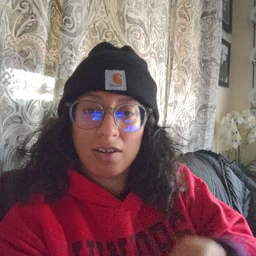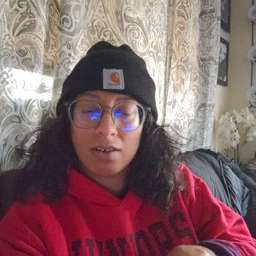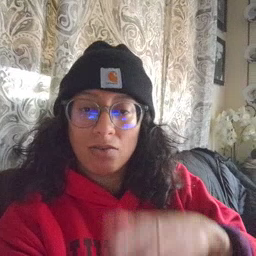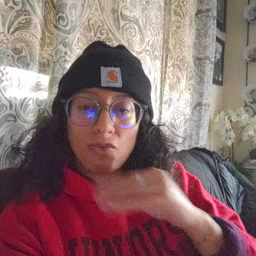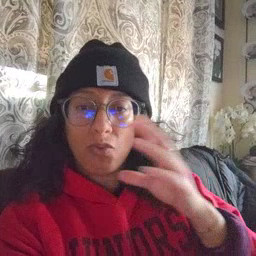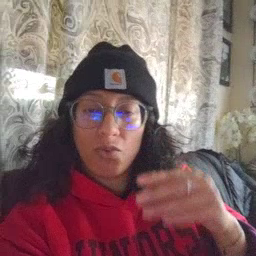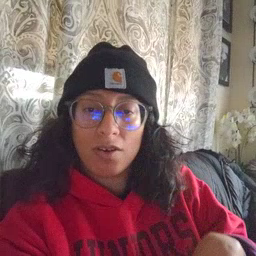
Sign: story